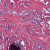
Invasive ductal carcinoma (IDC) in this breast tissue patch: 1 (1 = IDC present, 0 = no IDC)